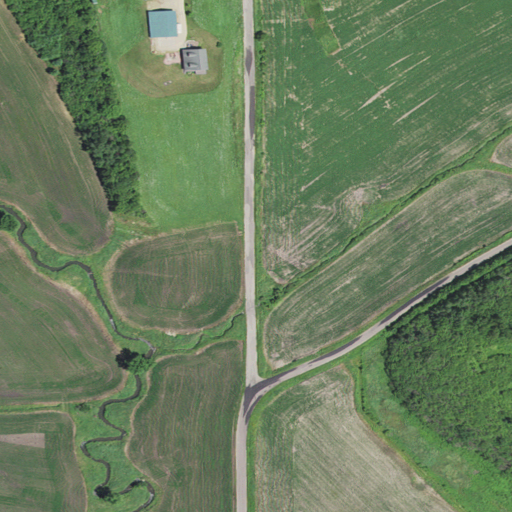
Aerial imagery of valley in Wisconsin named Kwuosek Valley containing cultivated crops, open development, pasture, deciduous forest, mixed forest, herbaceous wetlands, medium intensity development, and low intensity development